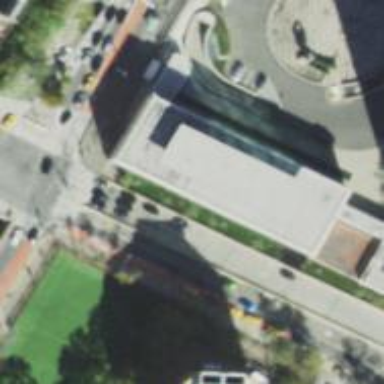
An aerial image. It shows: Building that serves as library.